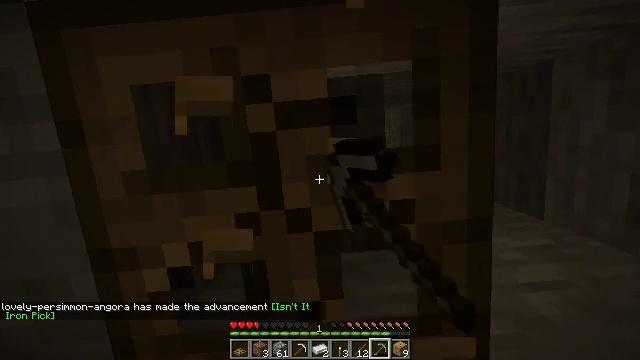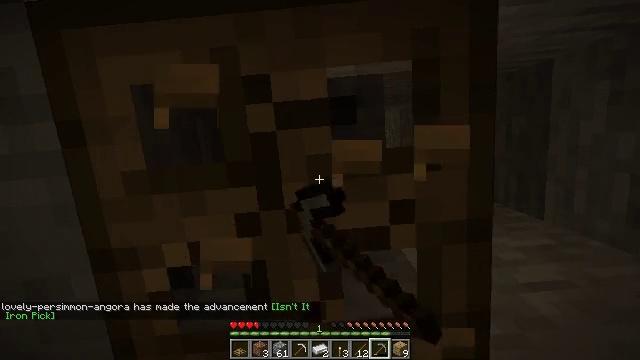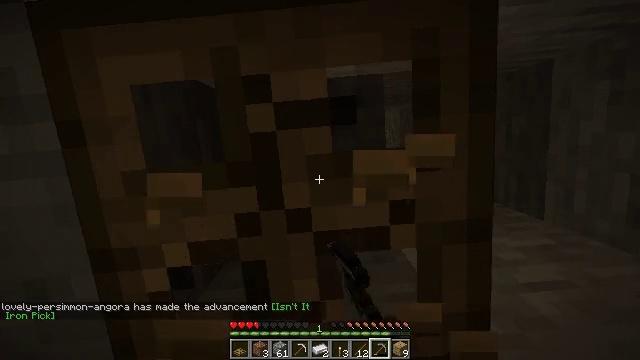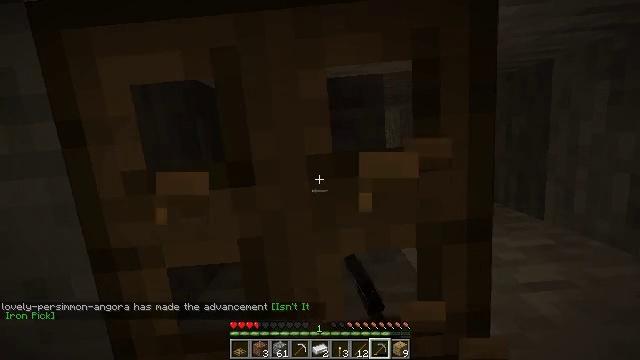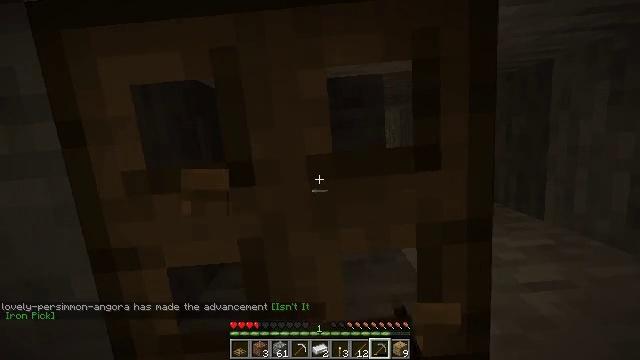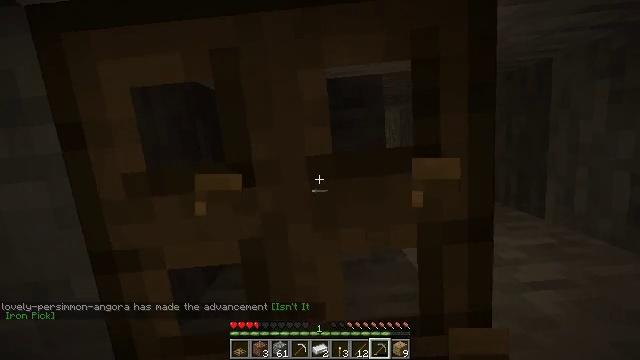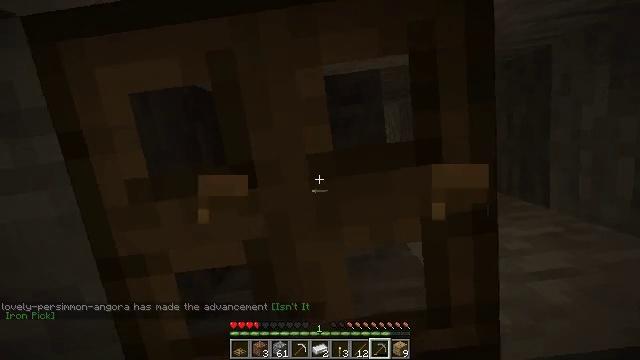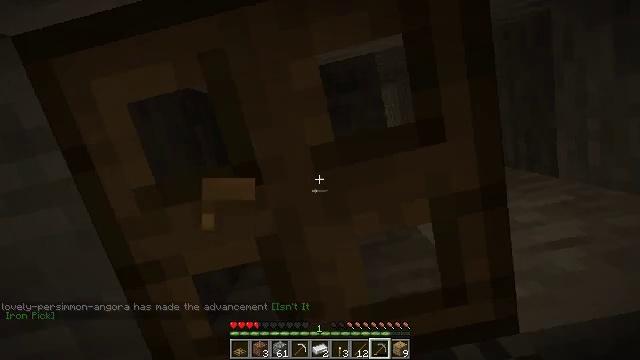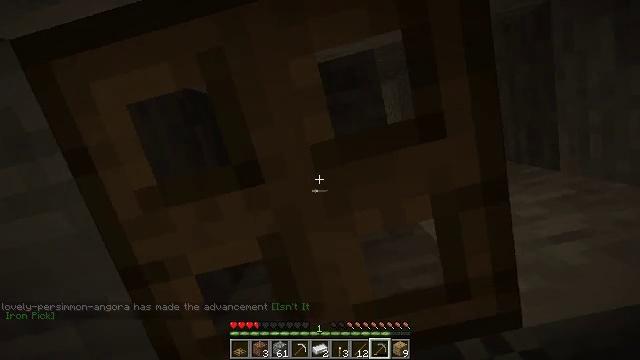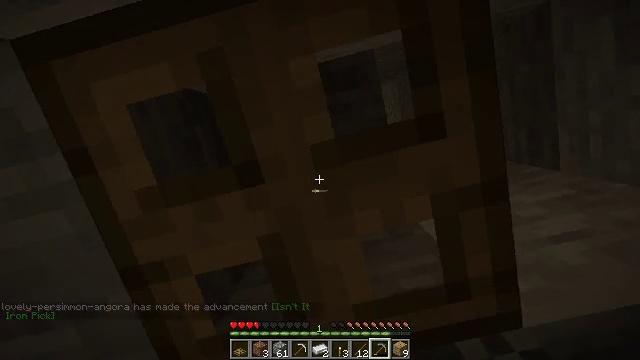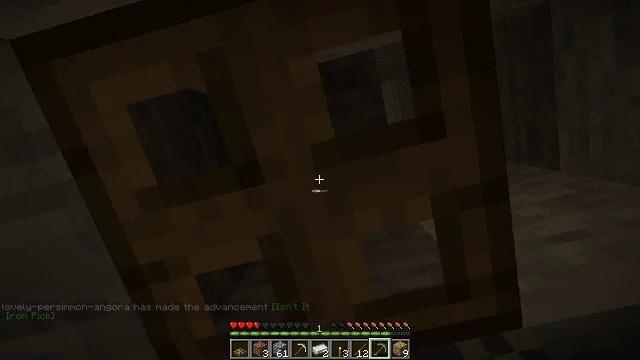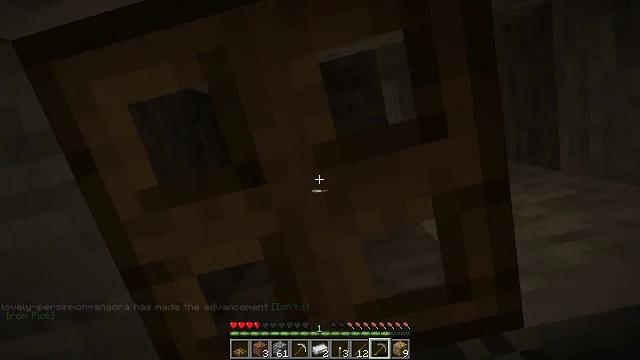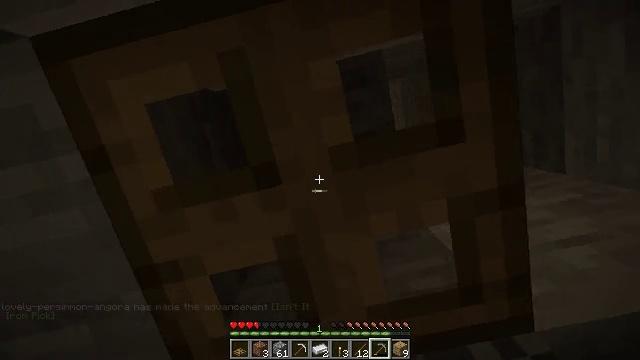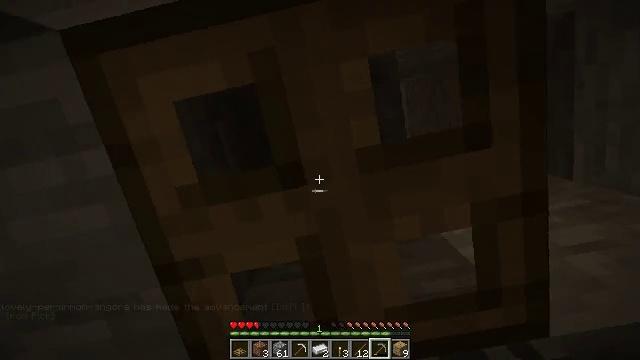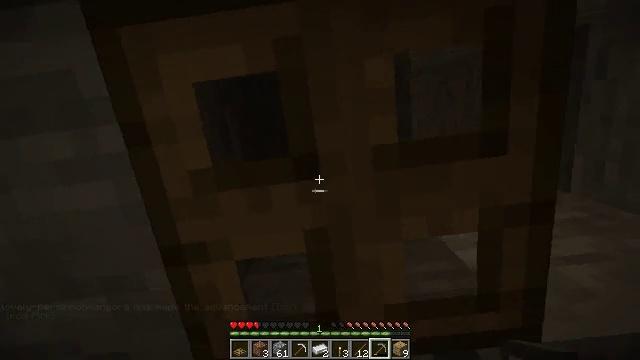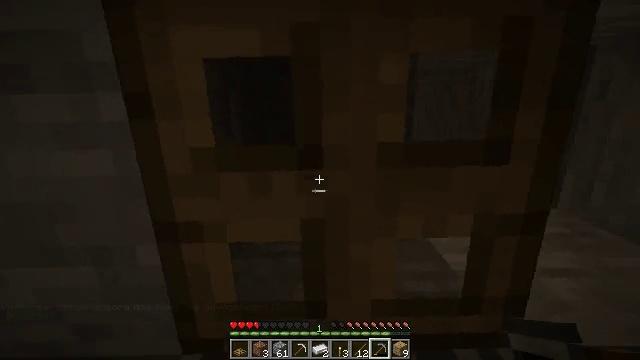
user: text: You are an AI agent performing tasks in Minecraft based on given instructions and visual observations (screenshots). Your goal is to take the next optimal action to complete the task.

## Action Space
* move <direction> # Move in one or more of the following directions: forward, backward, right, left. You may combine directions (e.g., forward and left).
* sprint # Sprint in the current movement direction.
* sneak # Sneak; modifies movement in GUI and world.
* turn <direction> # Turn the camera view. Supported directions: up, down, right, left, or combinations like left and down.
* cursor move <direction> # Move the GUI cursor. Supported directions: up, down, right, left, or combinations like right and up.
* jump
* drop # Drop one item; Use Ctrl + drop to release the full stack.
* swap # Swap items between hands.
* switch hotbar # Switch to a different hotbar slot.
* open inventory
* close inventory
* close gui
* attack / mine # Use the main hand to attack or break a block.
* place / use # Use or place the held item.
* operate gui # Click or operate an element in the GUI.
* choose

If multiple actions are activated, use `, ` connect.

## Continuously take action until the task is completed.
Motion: motion action
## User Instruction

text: Get the oak trapdoor back into your inventory.
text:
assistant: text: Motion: attack / mine
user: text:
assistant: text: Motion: attack / mine
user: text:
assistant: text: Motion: no_op
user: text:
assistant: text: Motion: no_op
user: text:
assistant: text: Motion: no_op
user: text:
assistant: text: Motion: turn left
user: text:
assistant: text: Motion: turn left and down
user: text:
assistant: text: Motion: turn left
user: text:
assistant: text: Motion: no_op
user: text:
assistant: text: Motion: no_op
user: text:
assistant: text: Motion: move left
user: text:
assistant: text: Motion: move left
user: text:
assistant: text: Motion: move left, turn right
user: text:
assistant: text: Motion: turn right and down
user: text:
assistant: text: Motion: turn right and down
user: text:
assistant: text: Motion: turn right and down
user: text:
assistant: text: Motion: turn right and down
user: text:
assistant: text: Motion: turn right and down
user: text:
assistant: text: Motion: turn right and down
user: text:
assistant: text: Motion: turn right
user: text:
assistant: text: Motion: no_op
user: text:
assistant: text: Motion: no_op
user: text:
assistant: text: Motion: move back
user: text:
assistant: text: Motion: move back
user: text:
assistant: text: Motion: move back, turn right
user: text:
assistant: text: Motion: move back, turn right
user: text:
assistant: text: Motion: move back
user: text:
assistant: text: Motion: no_op
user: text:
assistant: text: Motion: no_op
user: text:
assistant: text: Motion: no_op